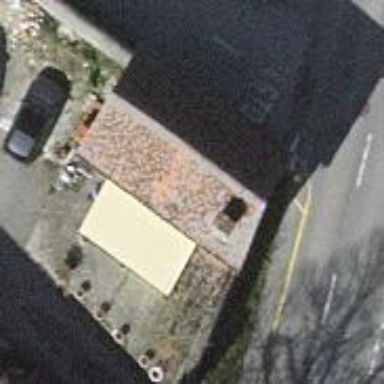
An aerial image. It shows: Simple house.